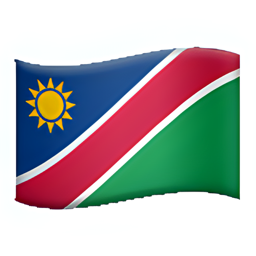
Name: flag for namibia
Emoji: 🇳🇦
Group: Flags
Sub-group: country-flag